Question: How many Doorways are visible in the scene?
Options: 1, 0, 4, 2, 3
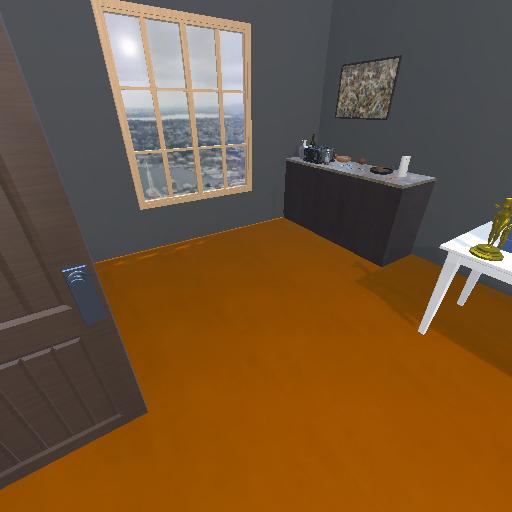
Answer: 1